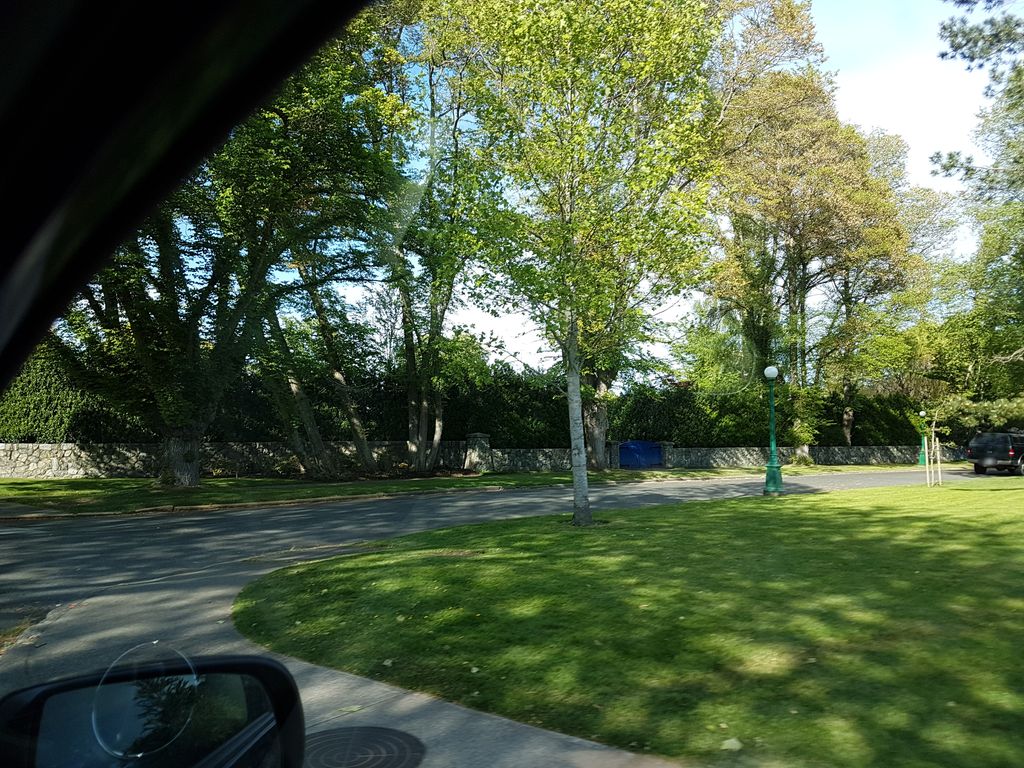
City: victoria